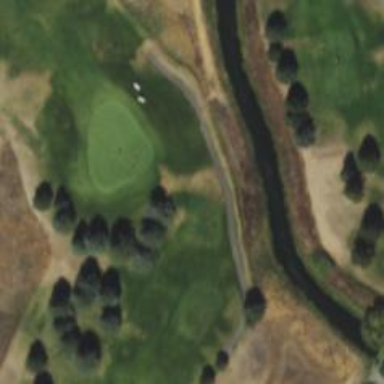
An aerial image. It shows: Golf path with asphalt surface.